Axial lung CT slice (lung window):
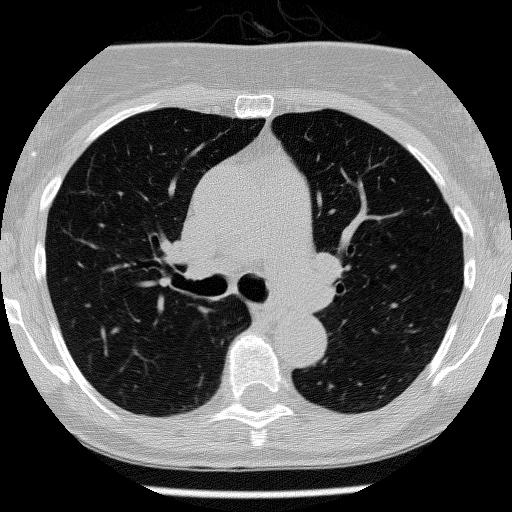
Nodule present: no